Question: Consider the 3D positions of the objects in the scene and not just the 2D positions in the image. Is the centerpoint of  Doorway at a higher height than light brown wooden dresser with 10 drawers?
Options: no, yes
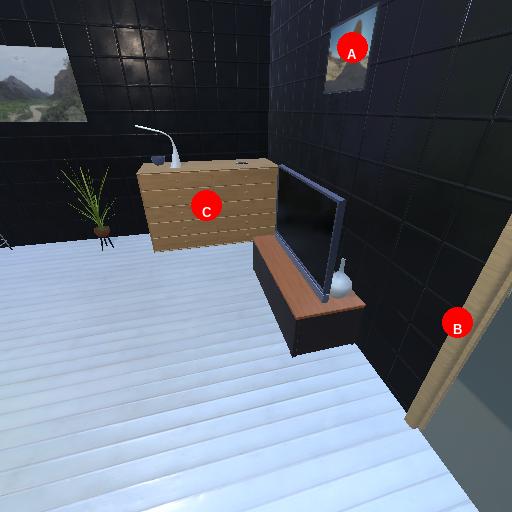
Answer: no